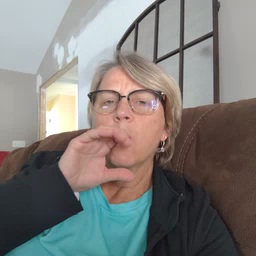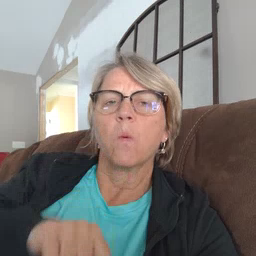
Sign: old